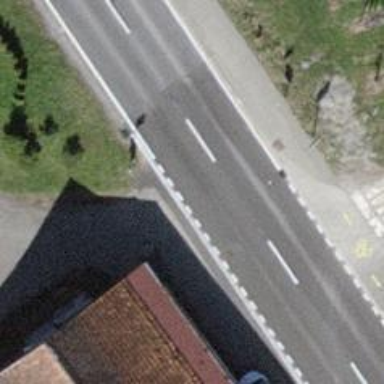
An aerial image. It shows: Bus stop with platform for public transport.